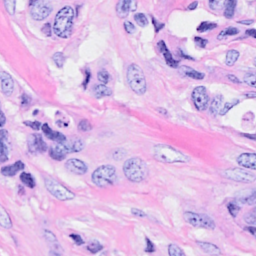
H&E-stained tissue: Breast